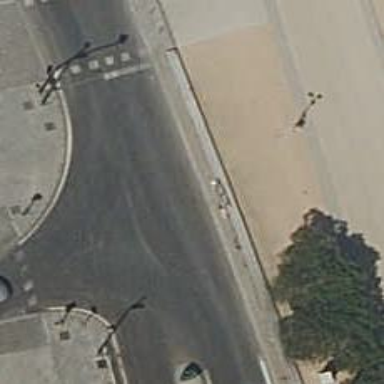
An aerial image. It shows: Road with traffic signals.